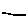
Label: line